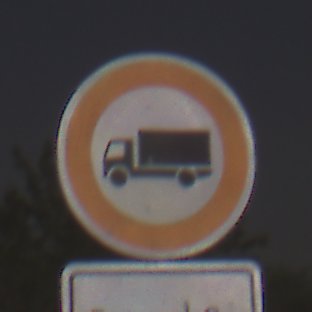
Verkehrszeichen: VerbotFuerKraftfahrzeugeUeberDreiKommaFuenfTonnen
Zusatzzeichen unten: ZeitangabenMitBeschraenkungAufWochentage8
Umgebung: Outdoor, Nature
Tageszeit: Night
Wetter: Clear
Licht: Natural
Jahreszeit: NotSpecified
Kontrast: HighContrast